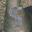
Label: 5